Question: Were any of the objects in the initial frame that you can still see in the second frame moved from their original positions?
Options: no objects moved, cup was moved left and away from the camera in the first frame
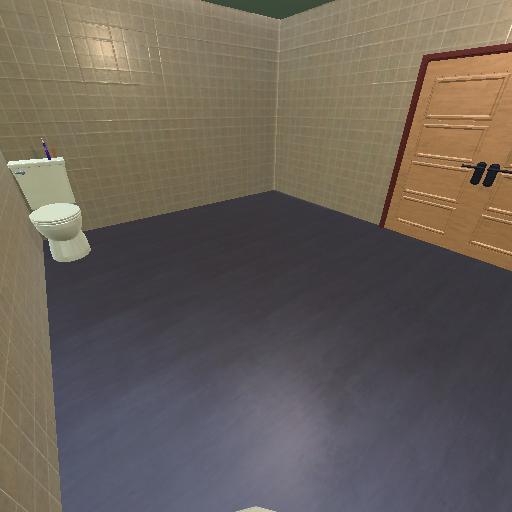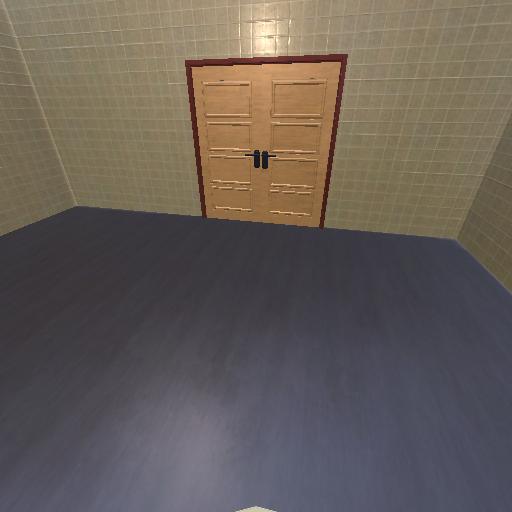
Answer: no objects moved